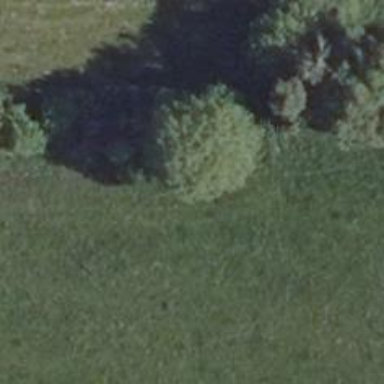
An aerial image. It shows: Row of trees in natural setting.